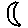
Label: moon